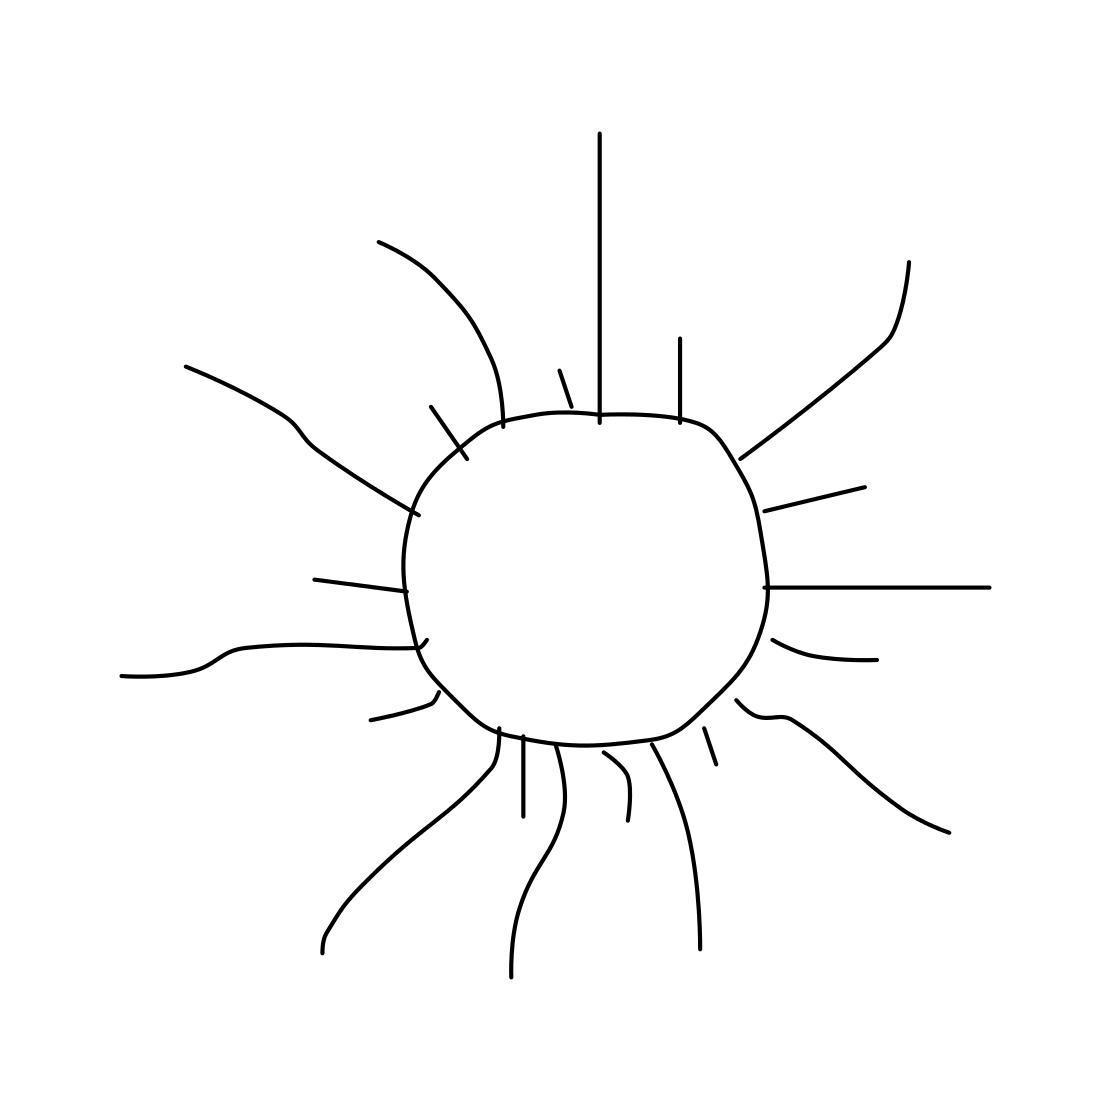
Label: sun